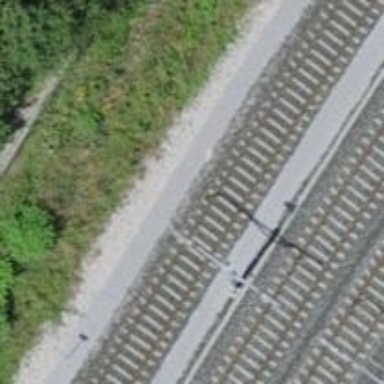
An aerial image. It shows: Single railway siding track.